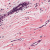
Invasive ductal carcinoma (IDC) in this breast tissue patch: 0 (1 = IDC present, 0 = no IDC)